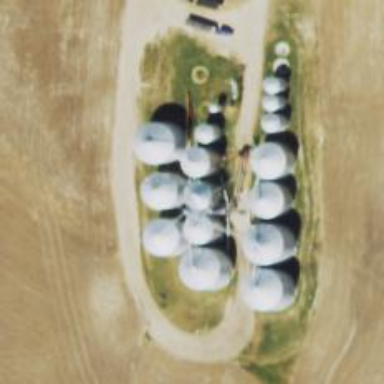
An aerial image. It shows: Silo.